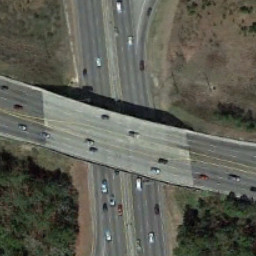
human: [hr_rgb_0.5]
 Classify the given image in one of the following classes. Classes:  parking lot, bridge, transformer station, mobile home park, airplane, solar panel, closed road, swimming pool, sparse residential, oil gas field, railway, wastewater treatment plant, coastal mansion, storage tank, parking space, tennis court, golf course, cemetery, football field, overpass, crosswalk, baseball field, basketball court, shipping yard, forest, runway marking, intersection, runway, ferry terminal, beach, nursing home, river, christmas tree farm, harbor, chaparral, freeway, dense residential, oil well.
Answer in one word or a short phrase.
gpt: overpass